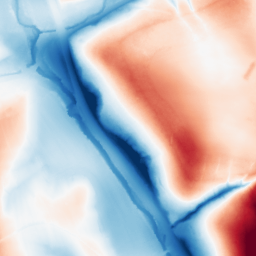
Category: classical
Decomposition family: gaussian_anisotropic
Decomposition parameters: sigma_x: 50
sigma_y: 10
Upsampling method: bspline
Upsampling parameters: scale: 2
Upsampling scale: 2